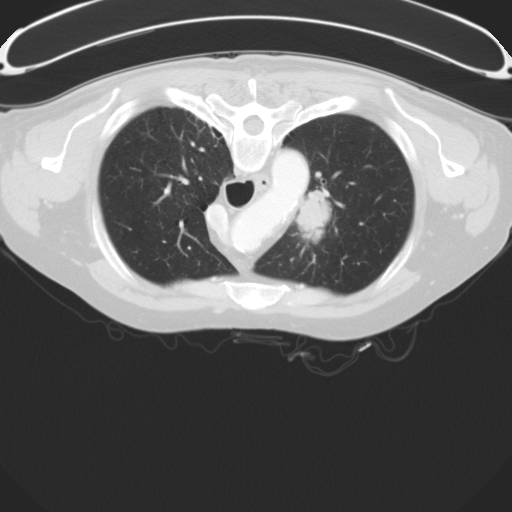
Survival: Short